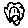
Label: flower